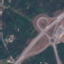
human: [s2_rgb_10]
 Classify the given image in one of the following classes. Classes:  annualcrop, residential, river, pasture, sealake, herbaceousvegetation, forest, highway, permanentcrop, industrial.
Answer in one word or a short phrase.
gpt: Highway